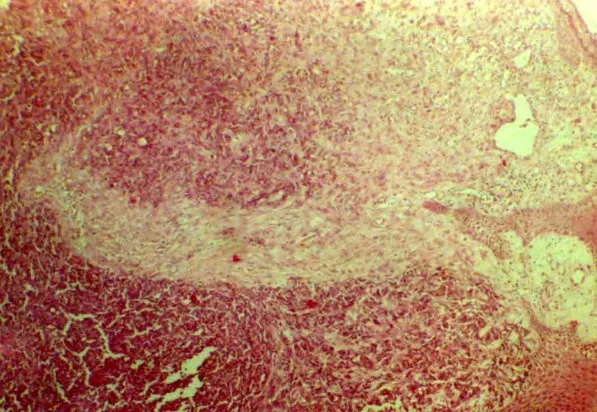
Histopathology showing undifferentiated small cell carcinoma with paucicellular stroma and cells forming nodules or rosettes (haematoxylin and eosin; x 100).
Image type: pathology (h&e)